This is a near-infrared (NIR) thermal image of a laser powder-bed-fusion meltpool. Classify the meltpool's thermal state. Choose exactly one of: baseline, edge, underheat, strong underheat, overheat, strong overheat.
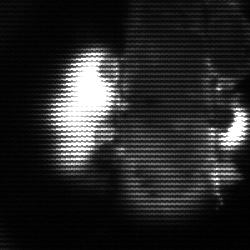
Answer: strong underheat